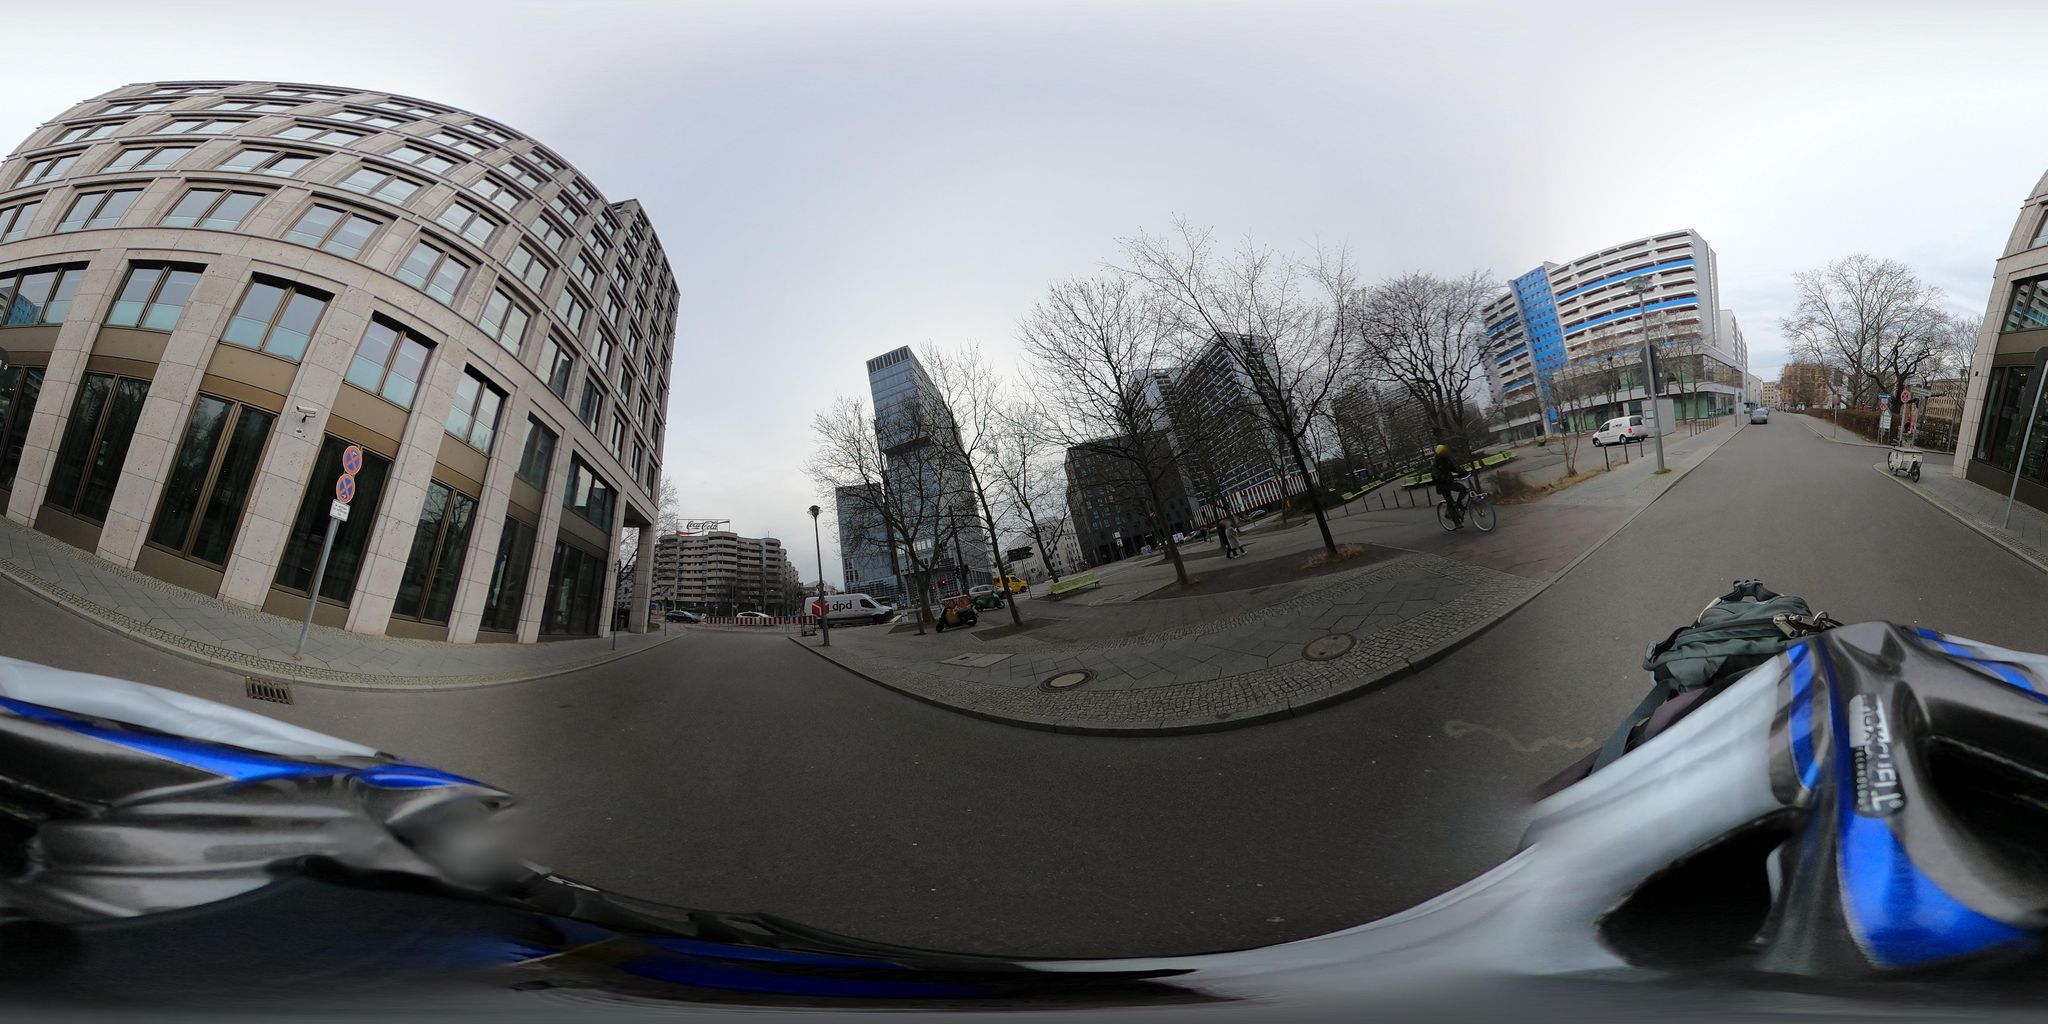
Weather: snowy
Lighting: day
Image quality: slightly poor
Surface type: cycling surface
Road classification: cycleway, service
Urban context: urban centre
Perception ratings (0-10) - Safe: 3.93, Lively: 7.28, Beautiful: 9.03, Boring: 3.29, Depressing: 5.35, Wealthy: 5.71